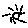
Label: sun